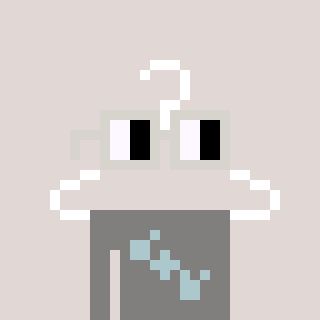
a pixel art character with square light gray glasses, a hanger-shaped head and a bluegrey-colored body on a warm background